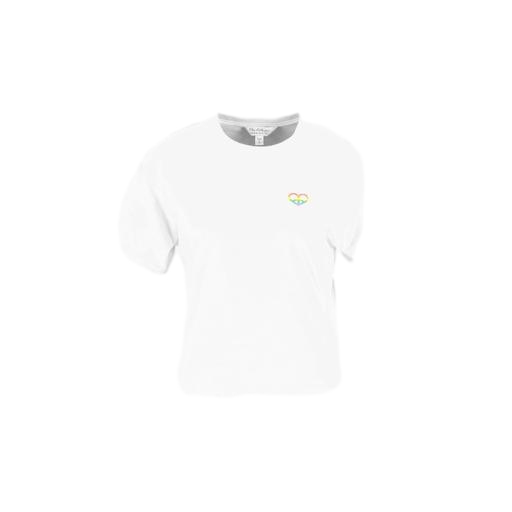
multicolor white embroidered logo t-shirt, multicolor lovers t-shirt, multicolor white logo t-shirt, white background